Current action and preconditions to check: path_clear

Your task: For each precondition in the list above, predict whether it will hold at this action.

Consider the current scene as observed from the mobile robot's camera, and analyze the predicted future states of all dynamic agents (e.g., people, animals, vehicles, or any moving entities) within the NEXT SECOND.

IMPORTANT: Only answer "very likely" if you are absolutely certain—based on strong, clear evidence—that a dynamic agent will violate the precondition in the predicted future state. Do NOT answer "very likely" for unlikely, ambiguous, or low-probability risks.

Ask yourself for each precondition: Is there a high probability, with clear and convincing evidence, that the predicted future states of any dynamic agent will interfere with the predicted future state of the currently executing action within the NEXT SECOND, causing that precondition to fail?

Assess the risk level based on these predictions. Use "likely" or "very likely" if motions create a clear risk of interference.

Use "neutral" or "improbable" if agents are nearby but their predicted paths are clearly diverging or non-conflicting.

Failure Risk Categories: "very improbable", "improbable", "neutral", "likely", "very likely"

Answer Format: Output ONLY the probability_of_failure value from these categories: "very improbable", "improbable", "neutral", "likely", "very likely"

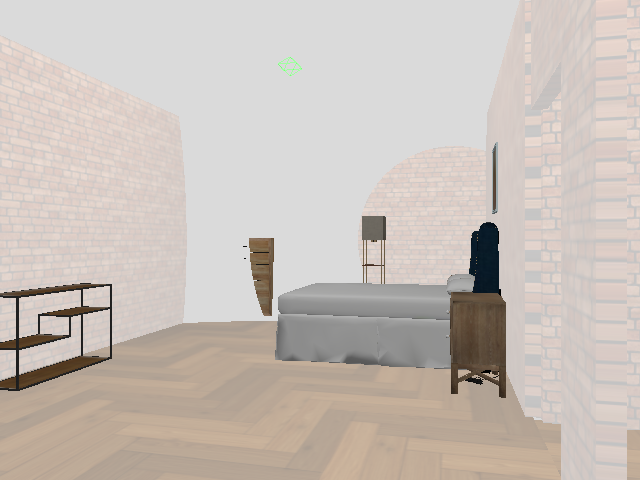

Answer: very improbable